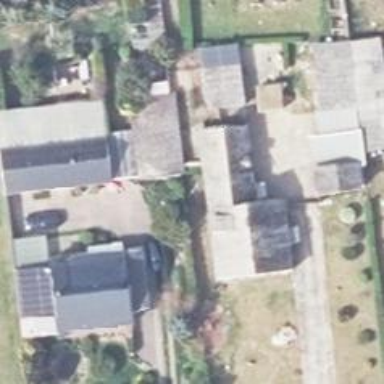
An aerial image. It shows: Simple and straightforward house.